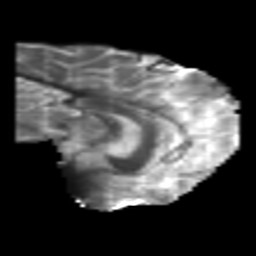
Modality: T2w
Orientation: sagittal
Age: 38
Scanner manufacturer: philips
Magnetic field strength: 3 T
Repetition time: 8.549 s
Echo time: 0.1273 s